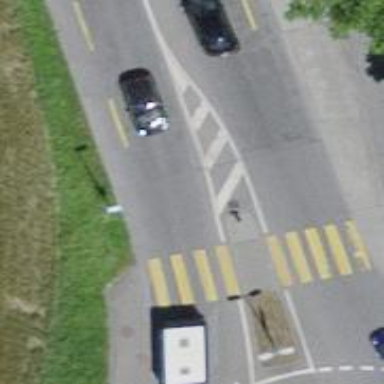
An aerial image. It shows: Secondary road with asphalt surface and designated cycle lane.